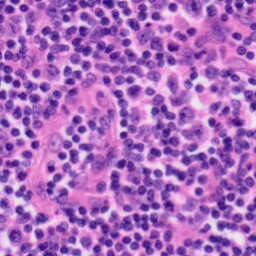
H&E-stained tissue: Tonsil